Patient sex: M
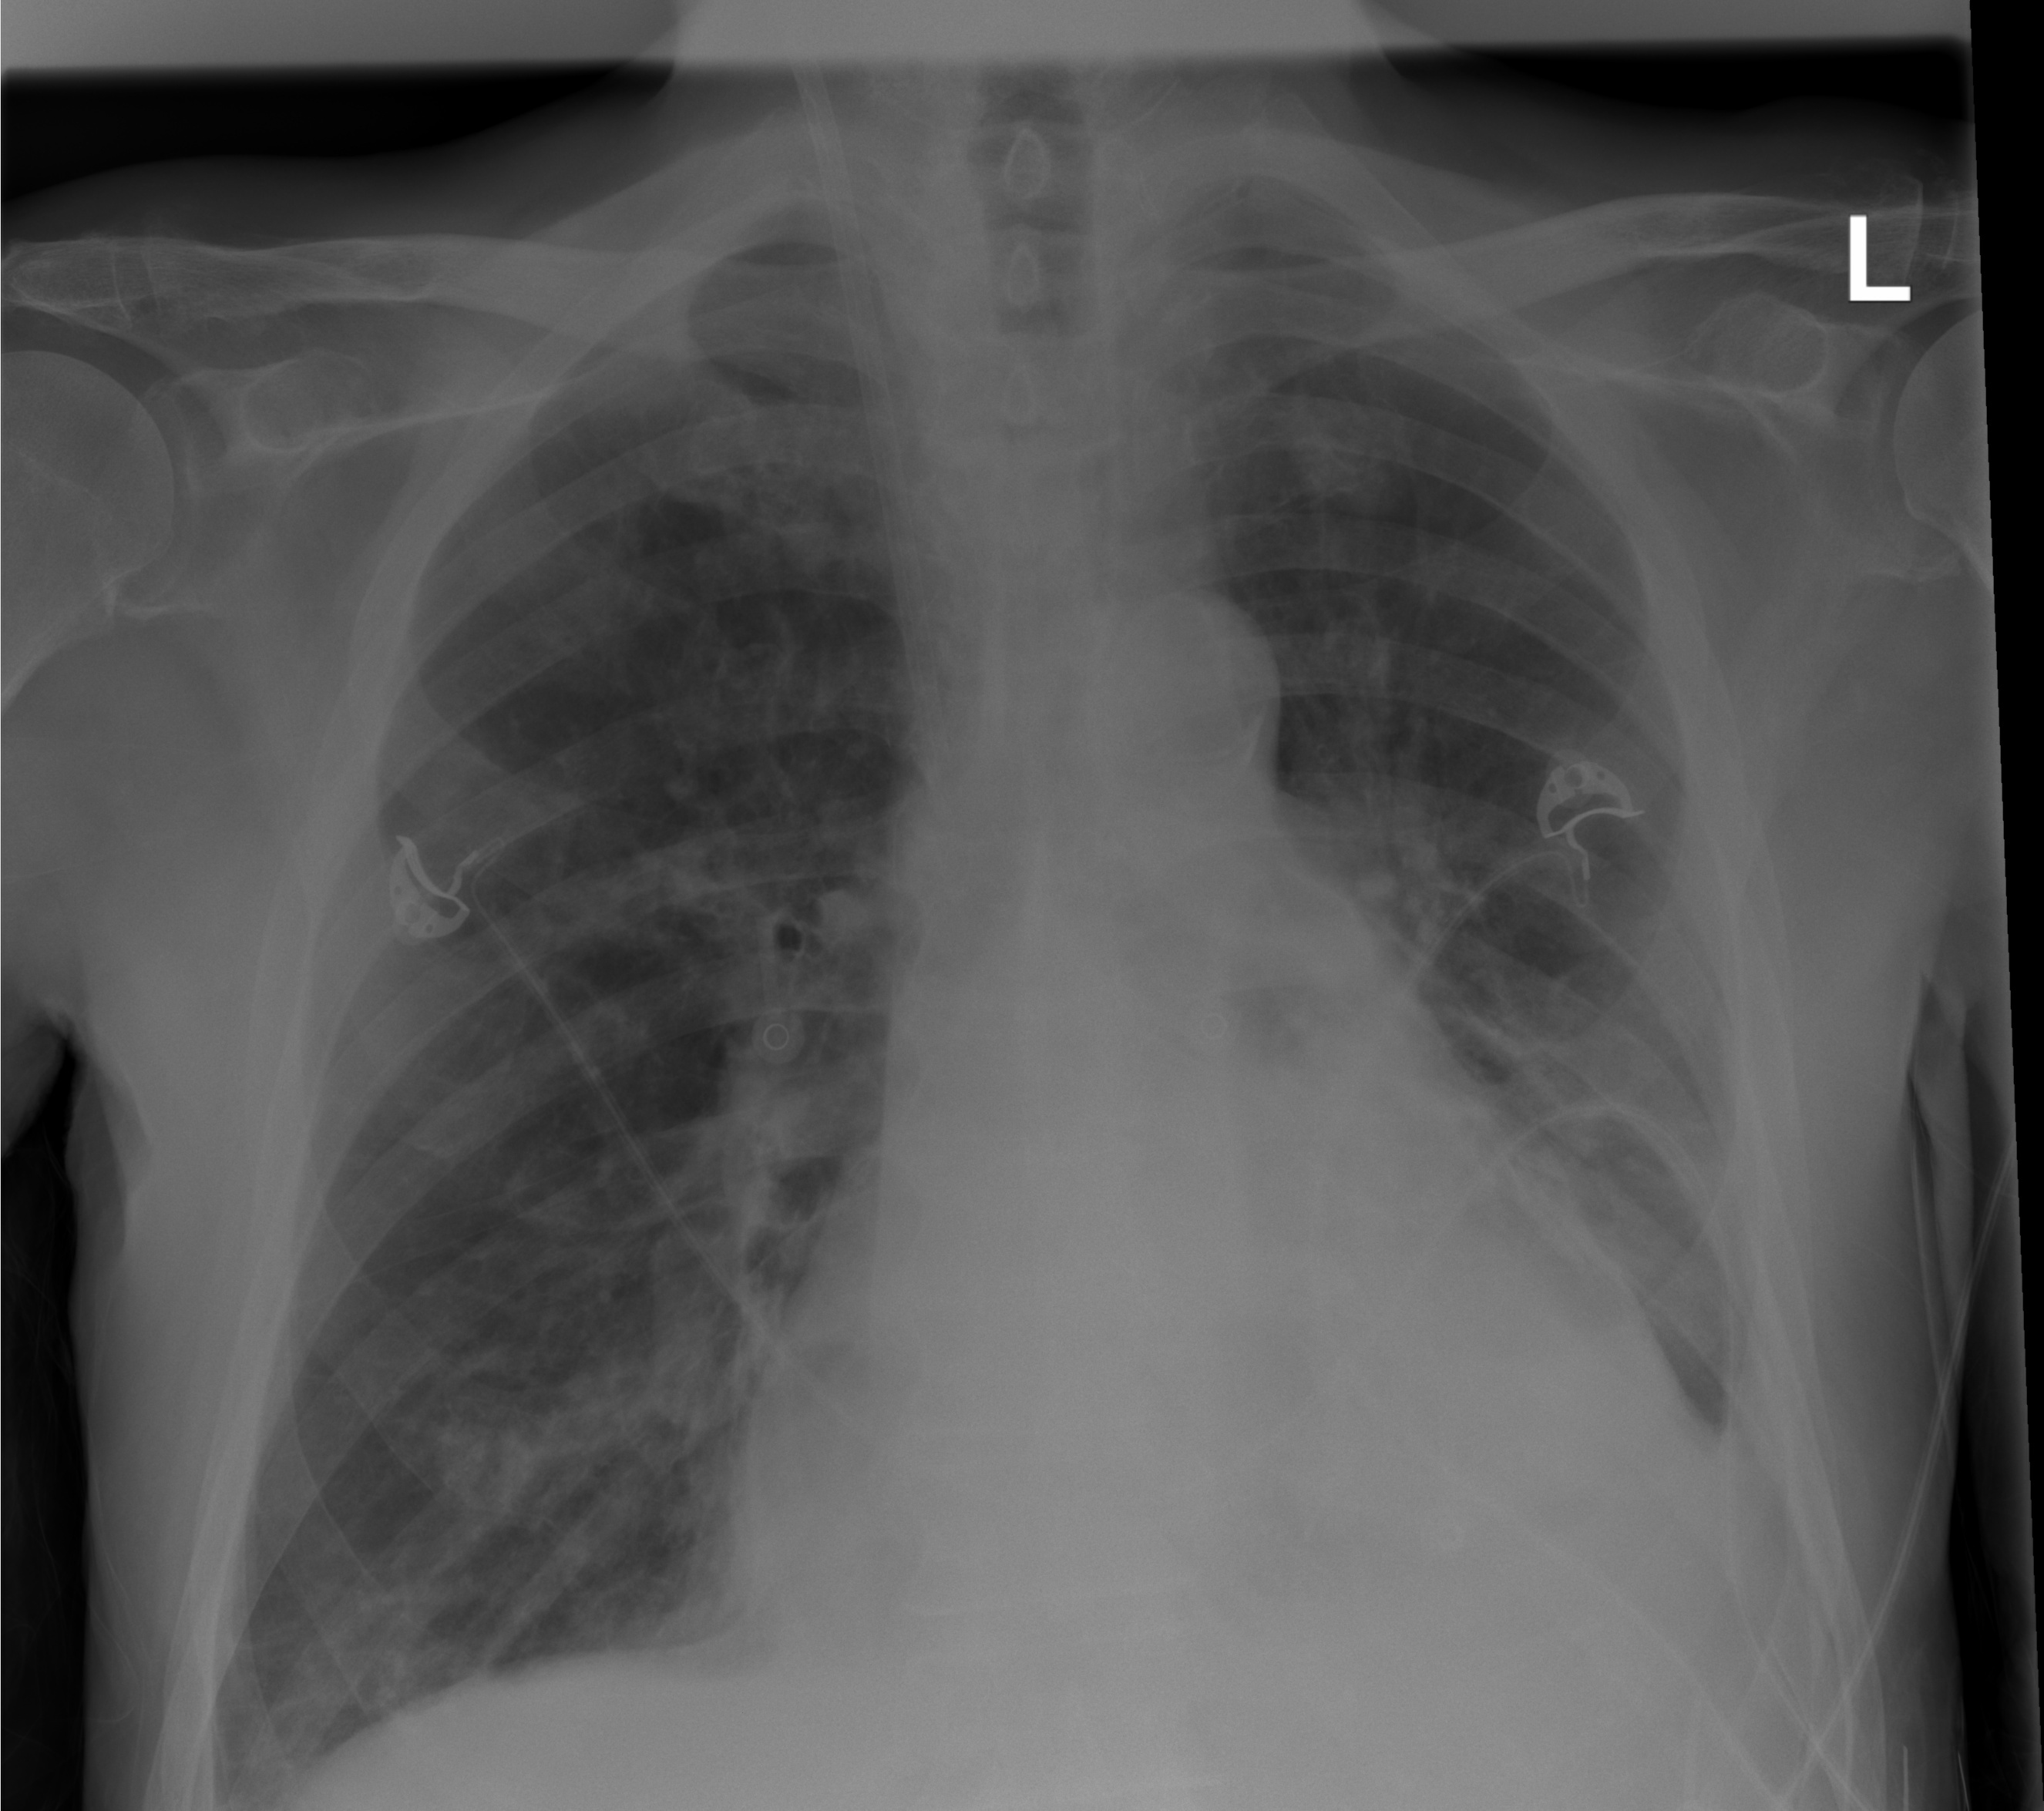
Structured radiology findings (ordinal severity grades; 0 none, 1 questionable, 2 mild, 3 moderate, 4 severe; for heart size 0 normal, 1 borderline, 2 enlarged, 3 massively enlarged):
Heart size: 2
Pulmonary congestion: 0
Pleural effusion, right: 0
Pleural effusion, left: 2
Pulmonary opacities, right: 2
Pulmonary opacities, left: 0
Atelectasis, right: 1
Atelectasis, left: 2